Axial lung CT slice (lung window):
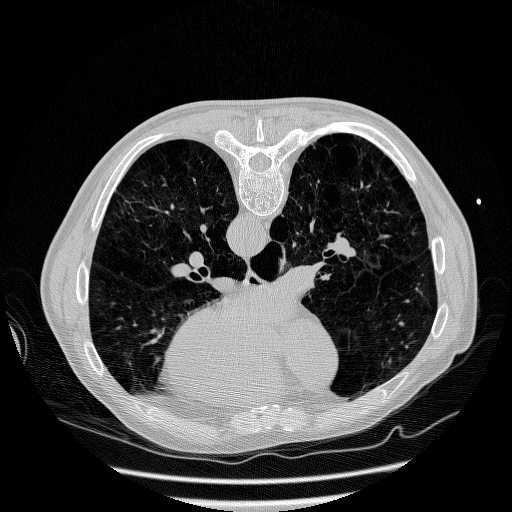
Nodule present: no